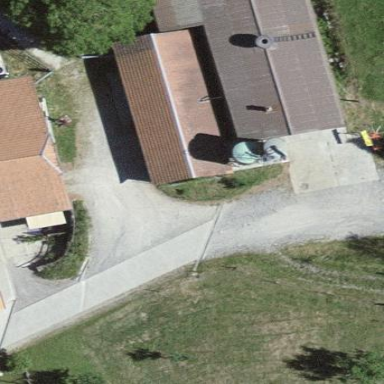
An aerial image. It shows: Shed building.